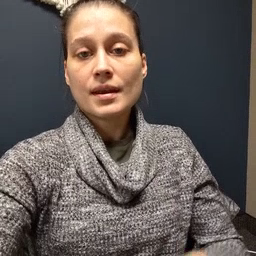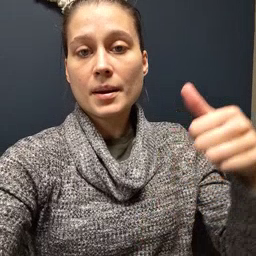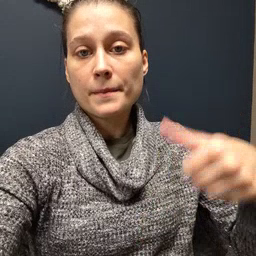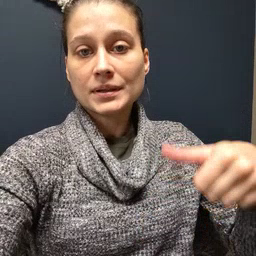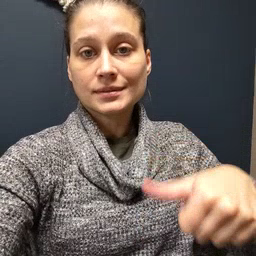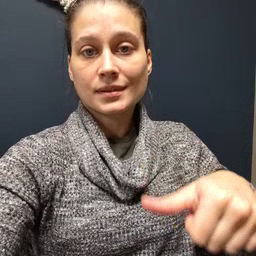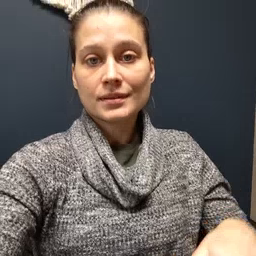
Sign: puzzle